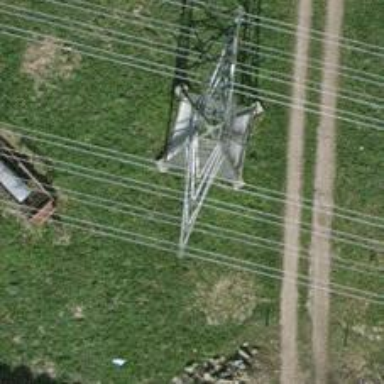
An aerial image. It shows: Lattice structure tower used for power transmission.